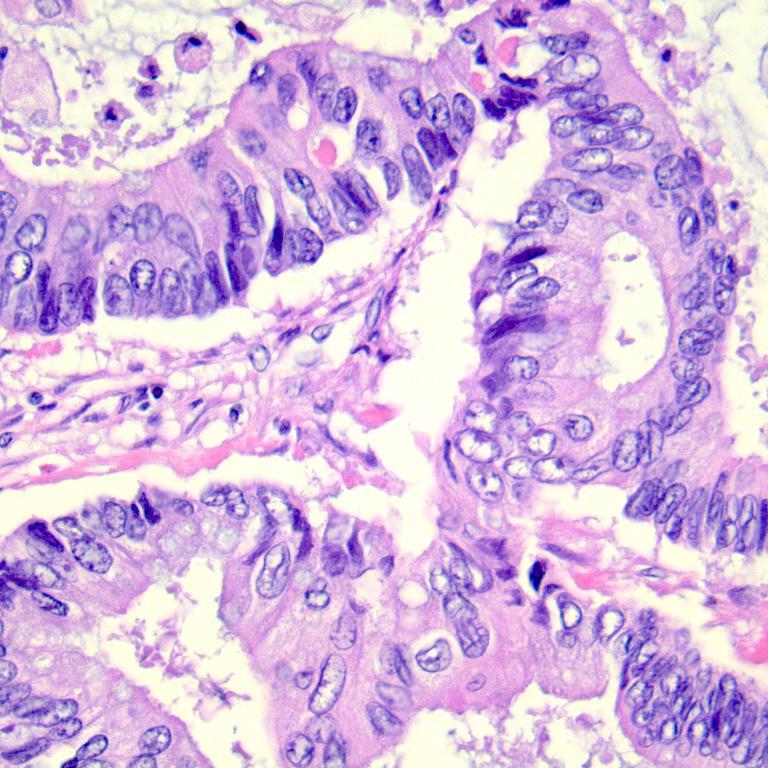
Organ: colon
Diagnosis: adenocarcinomas